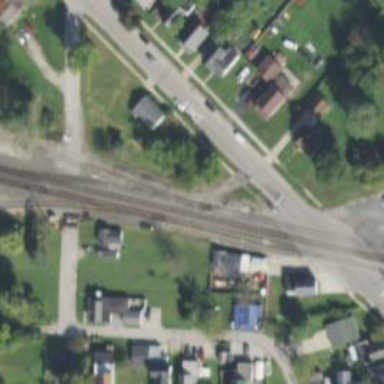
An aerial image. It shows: Railway junction.